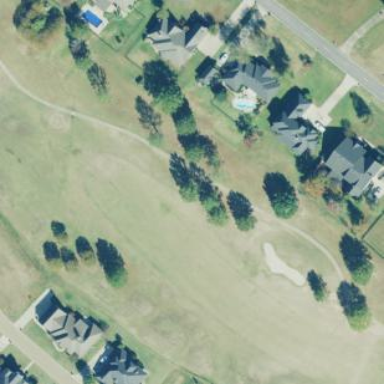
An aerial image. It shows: Grassy area designated as golf fairway.